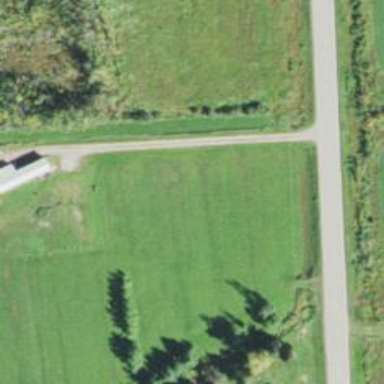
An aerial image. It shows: Driveway.